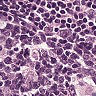
Metastatic tissue present: no